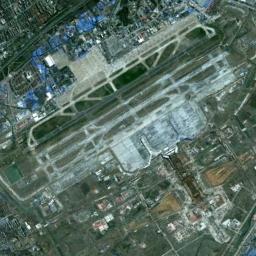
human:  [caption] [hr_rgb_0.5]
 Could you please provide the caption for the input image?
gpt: A complex airport with many runways and buildings is surrounded by a residential area .

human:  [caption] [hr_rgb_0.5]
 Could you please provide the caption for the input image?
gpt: The airfield is built by the sea and the sea water is light blue .

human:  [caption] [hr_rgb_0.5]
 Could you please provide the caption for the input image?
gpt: There is an airport surrounded by many houses and fields .

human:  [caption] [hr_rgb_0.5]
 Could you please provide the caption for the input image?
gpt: An airport with some parallel runways among some buildings arranged neatly on the lawn .

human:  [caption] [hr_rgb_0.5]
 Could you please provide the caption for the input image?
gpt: The airport has many intersecting roads .